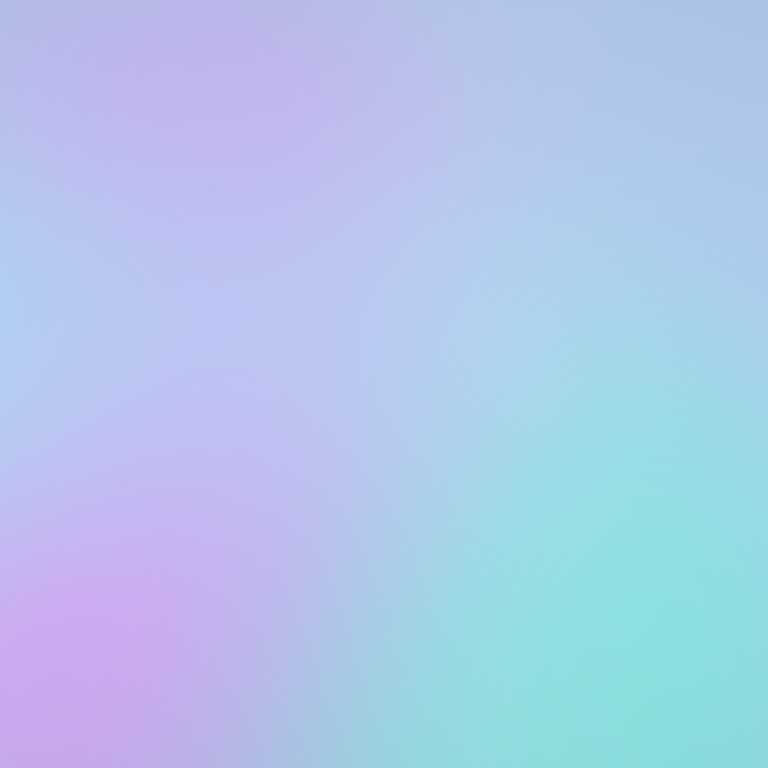
Abstract light effect, smooth gradient from soft lavender to gentle teal, serene atmosphere, diffuse glow, no room, no furniture, no objects.